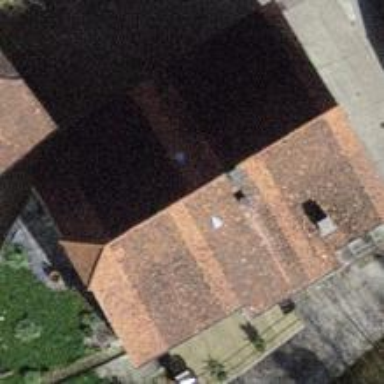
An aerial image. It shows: Building with tiled roof.